Question: I'm trying to fill the dropdown with the value of 'startDate' from multiple json objects, how do I do this without also getting 'endDate' and 'price' to show up?
This is my current situation:

This is the code I'm using:
'''
function get_months(year) {
selected_year = year;
date.style.visibility = 'hidden';
month.style.visibility = 'visible';
yearArray = dateType[year];
console.log(yearArray);
$.each(yearArray, function(key, value) {
$(month).append('<option value=' + value + '>' + key + '</option>');
});
}
function get_dates(month) {
date_selected = false;
if(current_type == 'Weekend') {
date.style.visibility = 'visible';
//console.log(current_customer, current_type, selected_year, month);
} else if(current_type == 'Midweek') {
date.style.visibility = 'visible';
//console.log(current_customer, current_type, selected_year, month);
} else if(current_type == 'Week') {
date.style.visibility = 'visible';
//console.log(current_customer, current_type, selected_year, month);
}
monthArray = yearArray[month];
console.log(monthArray);
alert(monthArray);
$.each(monthArray, function(key, value) {
//startDate = value.startDate;
console.log(value.startDate);
$.each(value, function(key2, value2) {
/* console.log(key2);
console.log(value2); */
$(date).append('<option value=' + key2 + '>' + value2 + '</option>');
});
});
}
'''
If any other information is required, please ask!
Thanks in advance!
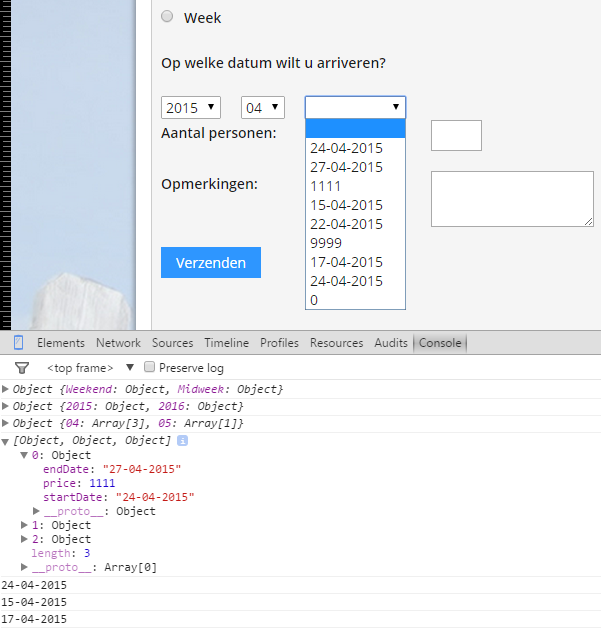
Answer: You may need to tweak this a bit as I've not properly analyzed what you are doing but it looks like you need to do something like change:
'''
$(date).append('<option value=' + key2 + '>' + value2 + '</option>');
'''
to:
'''
if (key2==='startDate') {
$(date).append('<option value=' + key2 + '>' + value2 + '</option>');
}
'''